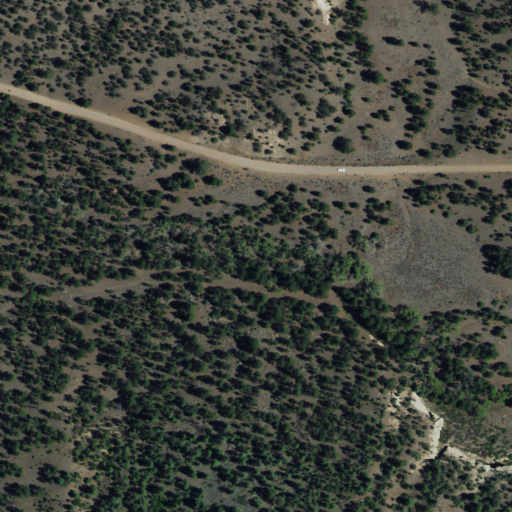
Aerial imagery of valley in New Mexico named Canon de Lolo containing evergreen forest and shrub